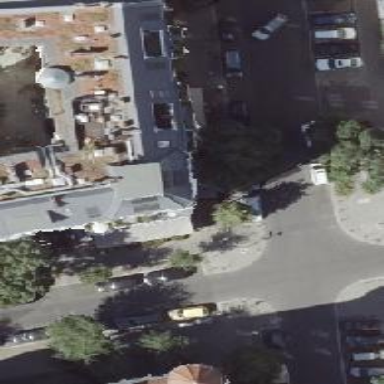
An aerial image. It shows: Restaurant.